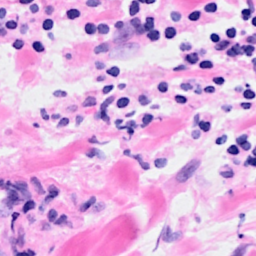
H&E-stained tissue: Breast